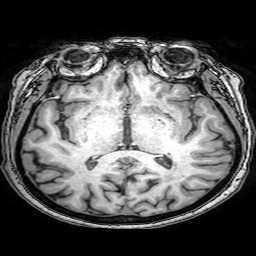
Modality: T1w
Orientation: coronal
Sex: female
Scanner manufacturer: philips
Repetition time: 0.008127 s
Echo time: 0.00372 s